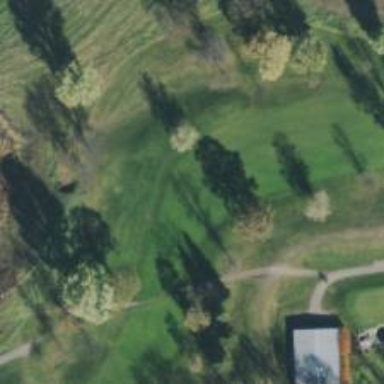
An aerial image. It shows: Golf hole.